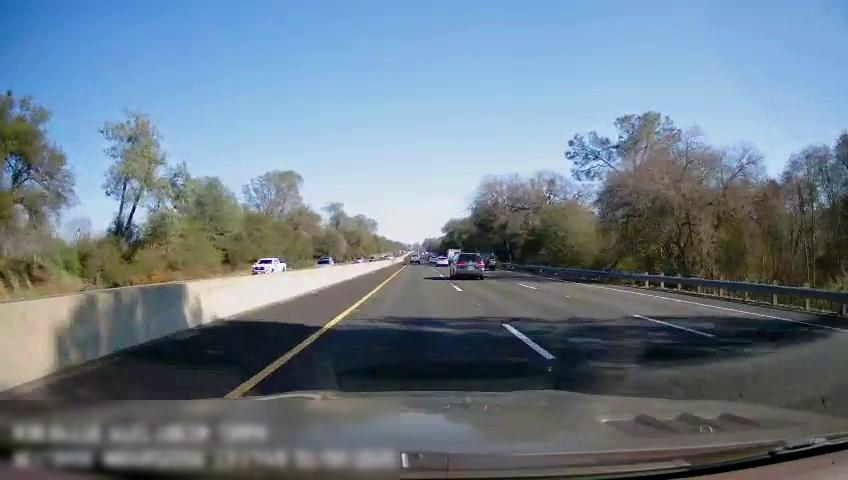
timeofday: Day
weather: Sunny
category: Drivable Space
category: Vehicles | SUV
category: Vehicles | Truck
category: Vehicles | SUV
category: Vehicles | Truck
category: Vehicles | Car
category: Vehicles | Truck
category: Vehicles | Car
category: Lanes | Current Lane
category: Lanes | Current Lane
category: Lanes | Current Lane
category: Lanes | Alternate Lane